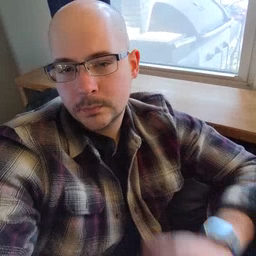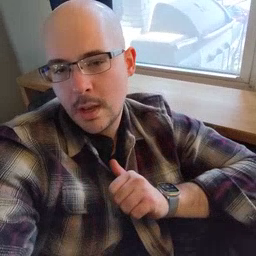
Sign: jacket